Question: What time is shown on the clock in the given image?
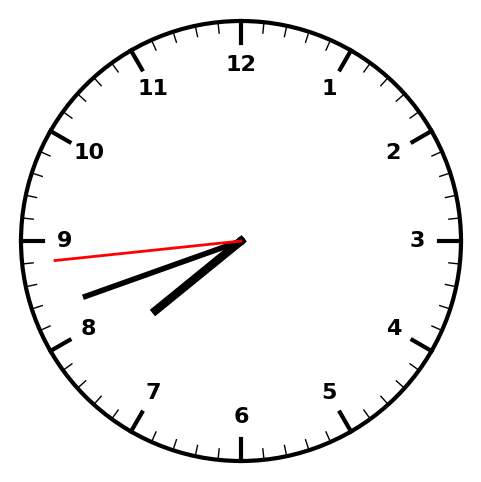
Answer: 07:41:44